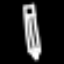
Label: pencil